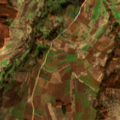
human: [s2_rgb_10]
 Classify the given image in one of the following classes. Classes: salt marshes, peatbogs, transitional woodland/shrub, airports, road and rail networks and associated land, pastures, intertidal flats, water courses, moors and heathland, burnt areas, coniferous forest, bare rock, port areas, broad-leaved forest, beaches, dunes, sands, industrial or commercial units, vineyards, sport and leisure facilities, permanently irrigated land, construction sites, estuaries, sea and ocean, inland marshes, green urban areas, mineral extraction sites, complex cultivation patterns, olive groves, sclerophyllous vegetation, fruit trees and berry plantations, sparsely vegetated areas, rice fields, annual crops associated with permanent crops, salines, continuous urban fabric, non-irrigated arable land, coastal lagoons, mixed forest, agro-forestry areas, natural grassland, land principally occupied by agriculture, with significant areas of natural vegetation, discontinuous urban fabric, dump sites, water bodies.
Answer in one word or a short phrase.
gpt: non-irrigated arable land, complex cultivation patterns, land principally occupied by agriculture, with significant areas of natural vegetation, broad-leaved forest